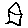
Label: house